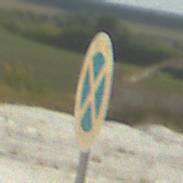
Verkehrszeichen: AbsolutesHalteverbot
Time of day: MorningAfternoon
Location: Outdoor (Beach)
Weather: PartlyCloudy
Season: NotSpecified
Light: Natural